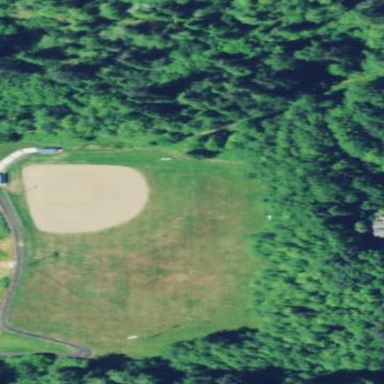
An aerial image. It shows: Baseball pitch for leisure and sports activities.